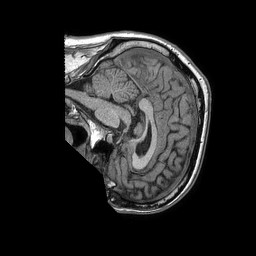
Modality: T1w
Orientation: sagittal
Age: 60
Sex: male
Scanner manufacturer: philips
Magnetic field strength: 1.5 T
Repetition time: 0.007472 s
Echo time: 0.003403 s